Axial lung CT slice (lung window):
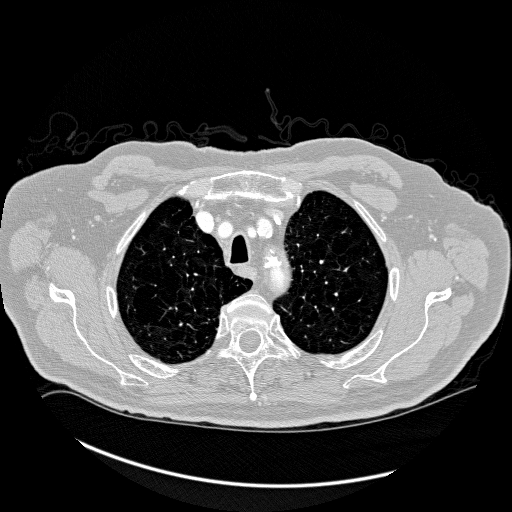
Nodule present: no